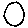
Label: circle